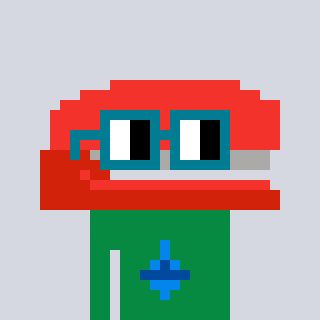
a pixel art character with square dark green glasses, a stapler-shaped head and a green-colored body on a cool background